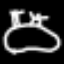
Label: frog